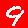
Digit: 9